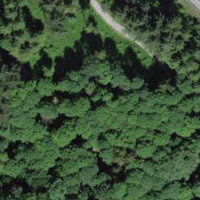
EUNIS habitat code: 44
Species observed at this site:
Clinopodium vulgare
Epipactis helleborine
Fragaria vesca